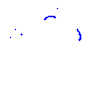
Particle: proton